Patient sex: M
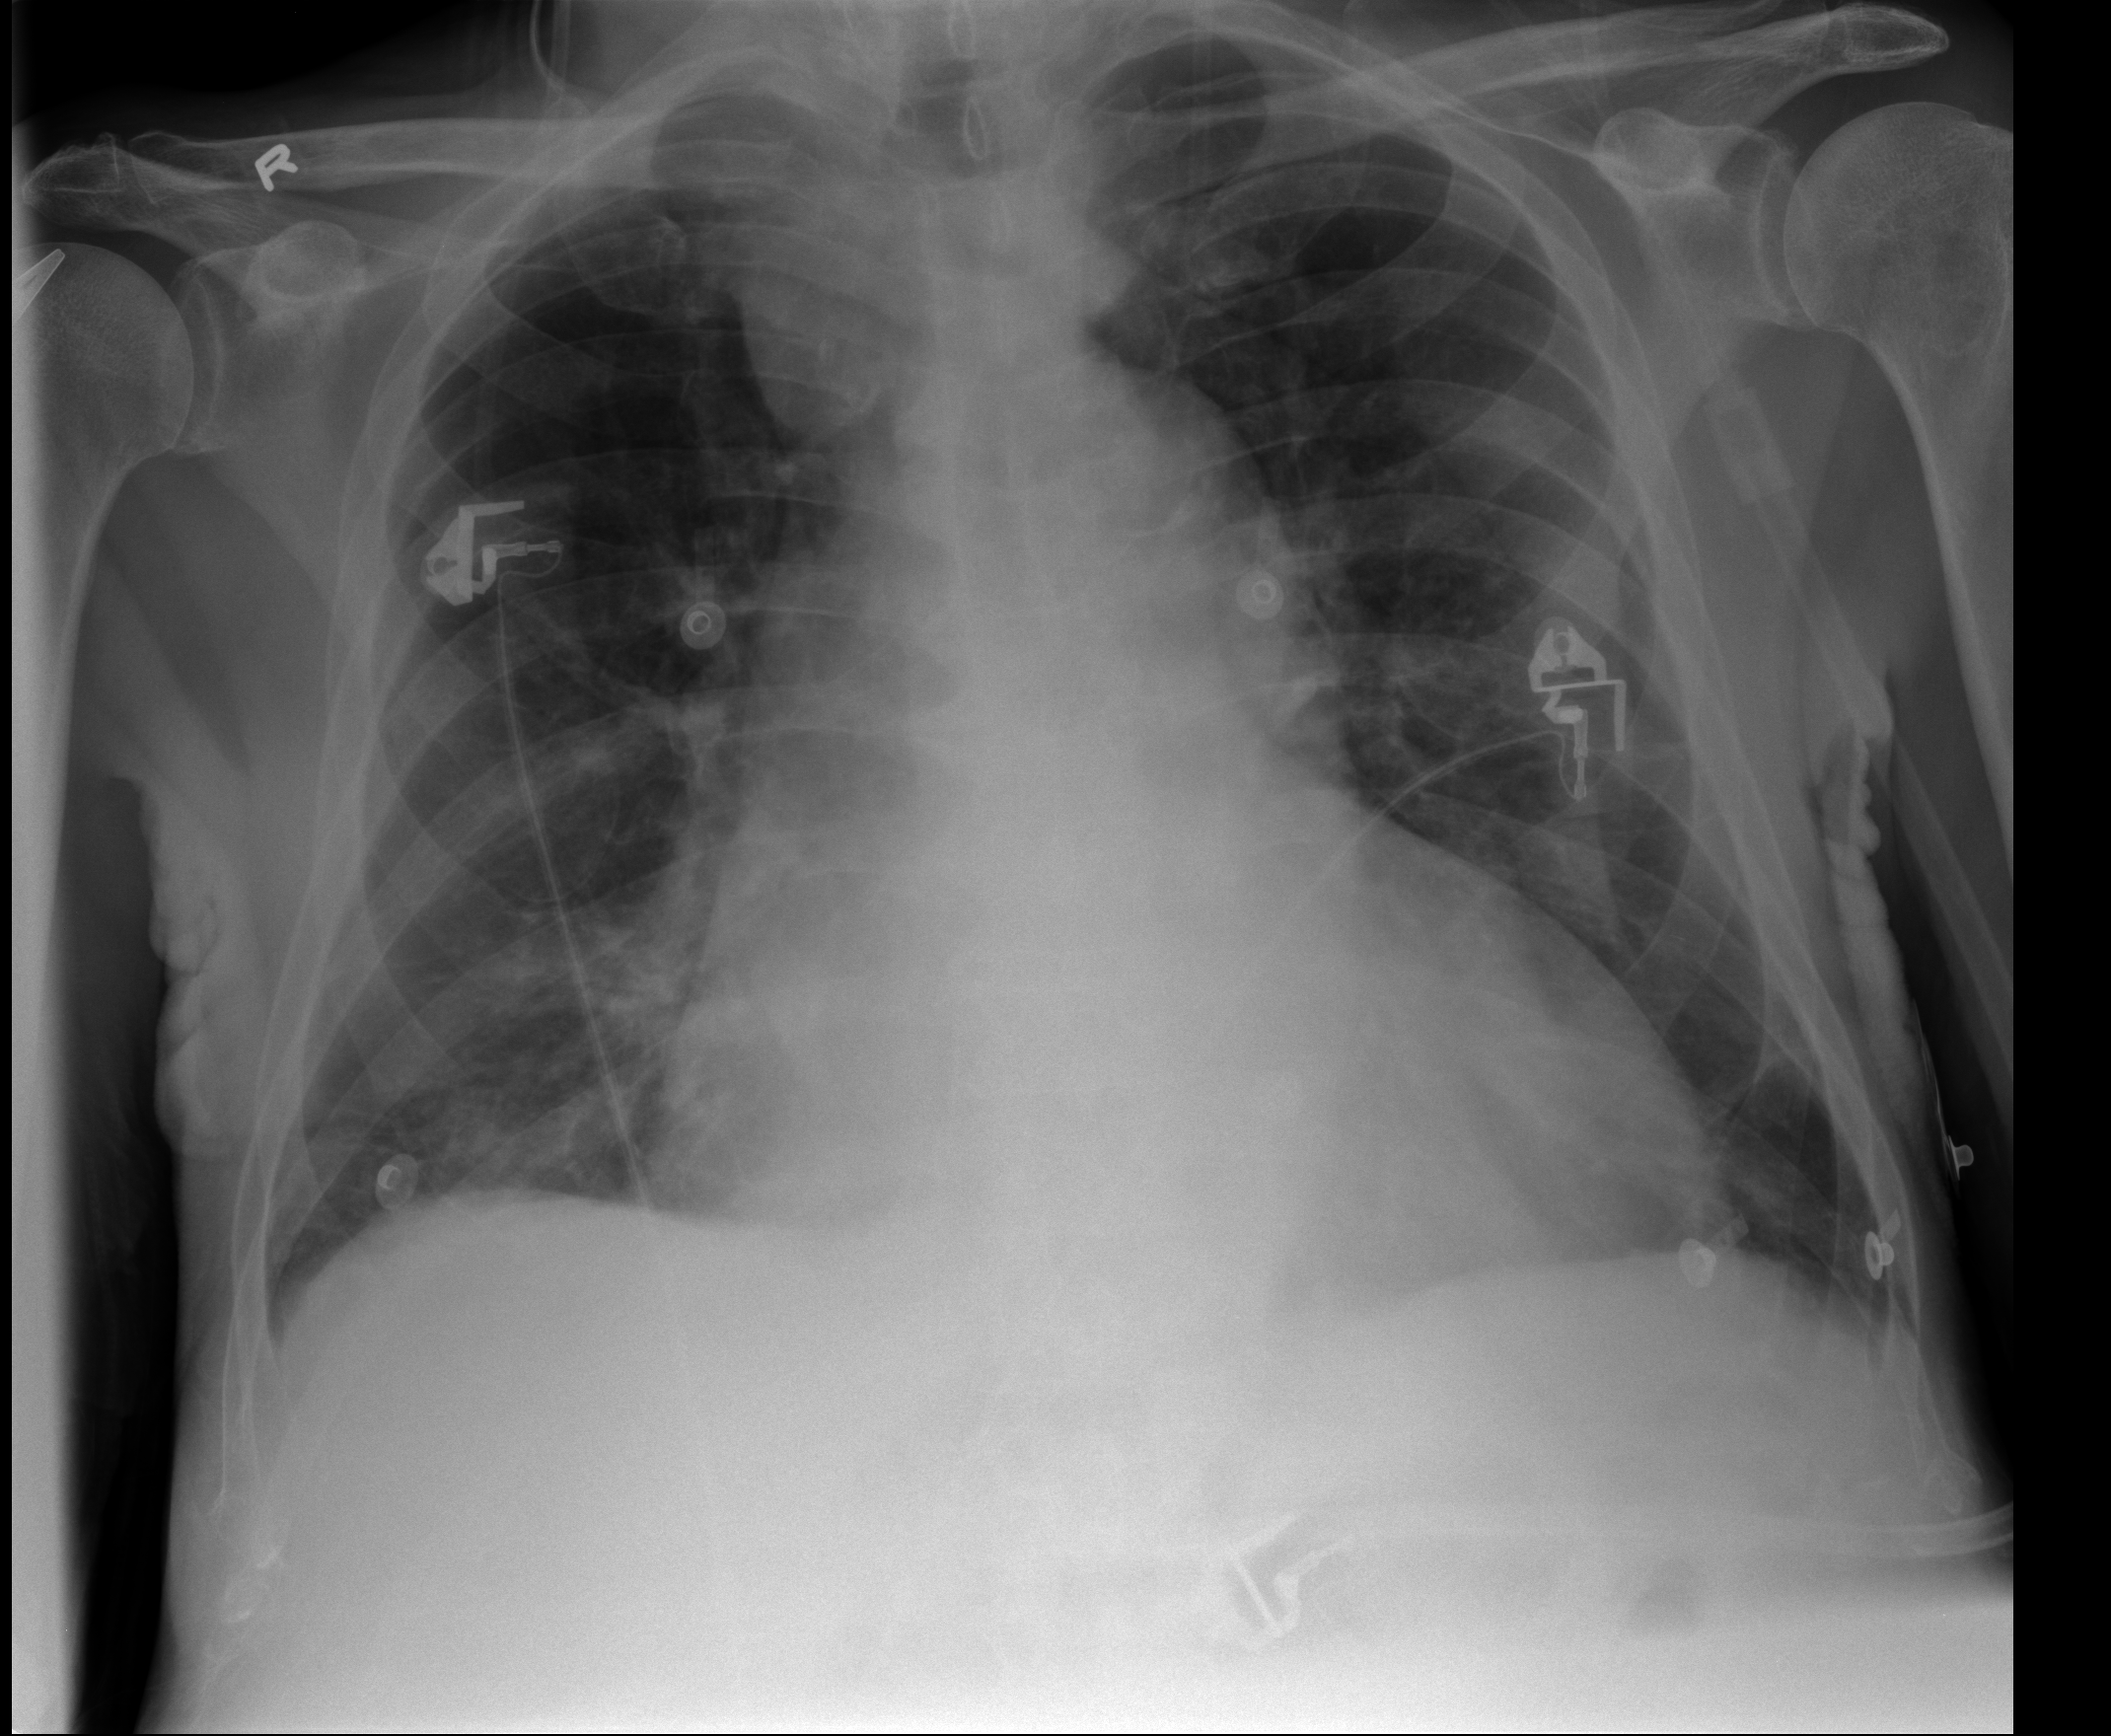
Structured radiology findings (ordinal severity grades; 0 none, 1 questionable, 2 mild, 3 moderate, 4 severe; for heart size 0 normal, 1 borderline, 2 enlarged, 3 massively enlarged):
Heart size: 2
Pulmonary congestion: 0
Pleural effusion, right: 0
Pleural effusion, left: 0
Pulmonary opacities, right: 2
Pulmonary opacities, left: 0
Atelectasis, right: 0
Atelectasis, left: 0